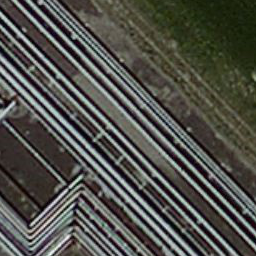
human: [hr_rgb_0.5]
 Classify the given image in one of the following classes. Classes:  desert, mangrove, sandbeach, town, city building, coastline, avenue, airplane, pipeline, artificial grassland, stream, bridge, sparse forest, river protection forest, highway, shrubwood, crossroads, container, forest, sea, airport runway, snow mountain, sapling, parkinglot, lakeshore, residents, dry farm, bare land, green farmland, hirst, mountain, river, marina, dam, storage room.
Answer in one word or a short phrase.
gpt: pipeline